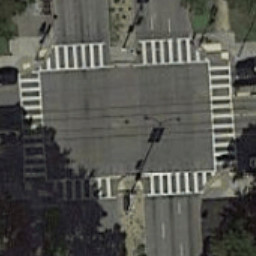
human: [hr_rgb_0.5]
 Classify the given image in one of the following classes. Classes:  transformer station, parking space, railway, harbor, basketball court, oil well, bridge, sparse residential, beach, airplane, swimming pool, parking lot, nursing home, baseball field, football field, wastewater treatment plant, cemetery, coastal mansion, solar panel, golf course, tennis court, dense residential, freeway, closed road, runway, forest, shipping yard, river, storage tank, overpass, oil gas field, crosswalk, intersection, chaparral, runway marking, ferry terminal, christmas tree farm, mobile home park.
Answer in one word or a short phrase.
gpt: crosswalk